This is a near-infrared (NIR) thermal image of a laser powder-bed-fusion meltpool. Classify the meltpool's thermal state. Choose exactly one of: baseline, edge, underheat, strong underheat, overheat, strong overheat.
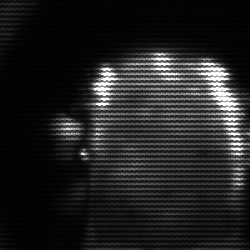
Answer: baseline